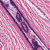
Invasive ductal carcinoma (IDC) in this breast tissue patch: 0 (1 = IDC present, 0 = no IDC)